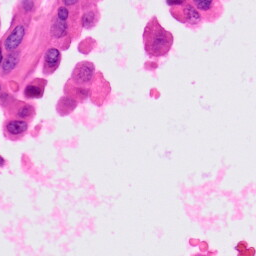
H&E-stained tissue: Lung